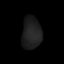
Tissue: lung
Cell type: Epithelial cells
Senescence score: 0.722
Nuclear area (px): 605
Mean DAPI intensity: 31.268